Question: Trying to get a lift project to run on windows, I've installed 'maven' on my computer, then tried to use
'mvn archetype:generate' from 'cmd', then chose the lift basic one , but it always failed on the 'jetty:run' part. Before that, I had to change a lot of the pom.xml file to even get a successful build (since the tutorial I was using was obsolete and it couldn't find the dependencies).
So I've decided to try with the 'eclipse' plugin, thinking it should be easier.
I've installed the 'maven' plugin for 'eclipse' and created a project with the 'lift archetype'.
The project was succesfully created, but I have all kinds of errors in the editor for missing ';' and so on (I have 'scala ide' installed on 'eclipse' also and creating a normal scala project works and compiles/runs fine). I have also tried to include the 'scala-library.jar' in the 'buildpath', with no change.
'mvn jetty:run' Trying to run in eclipse with 'jetty:run' as goal will give me ClassNotFoundException on the HelloWorld snippet.
So what might be wrong with my settings?
UPDATE: no luck whatsoever, after trying 3 different eclipse versions, installing the maven for scala plugin and following every tutorial I could find. It just simply feels all is outdated on the instructions:
this is how it looks after I include the scala libraries for eclipse on every project (after I create it from an archetype):

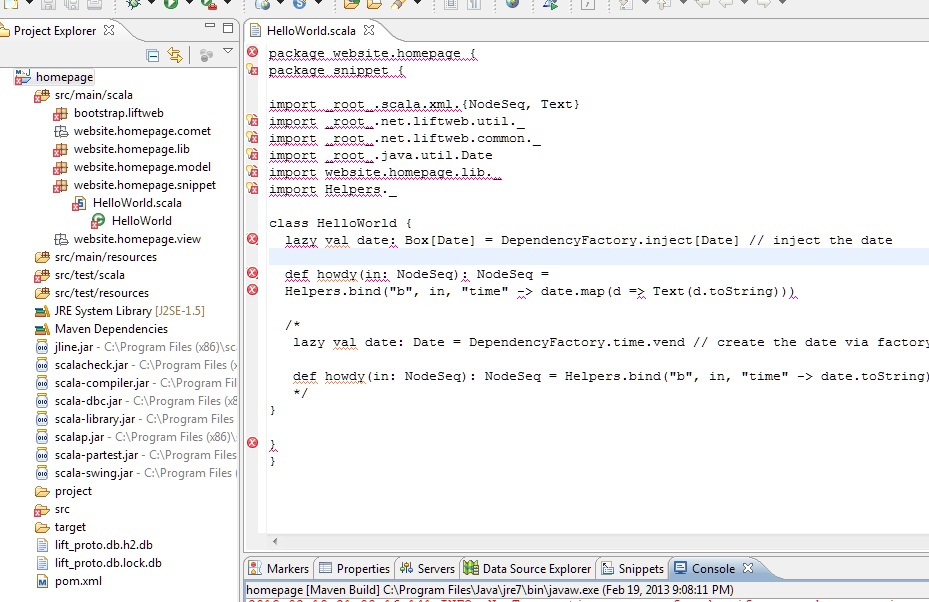
Answer: is this "mvn archetype:generate" up to date? I don't know if anybody guarantees it will work at all..
Anyway, the default way to at least try Lift and see it working is the following: <URL>
It uses "Simple Build Tool" instead of maven, but maven should work, too. Also, you can easily read "build.sbt" to get all the dependencies.
Plugins for creating eclipse/intellij project definitions are included. (See the README of the demo project.)
The target to create eclipse project is "eclipse" or "eclipse with-sources=true".
The target to launch the app is "container:start".